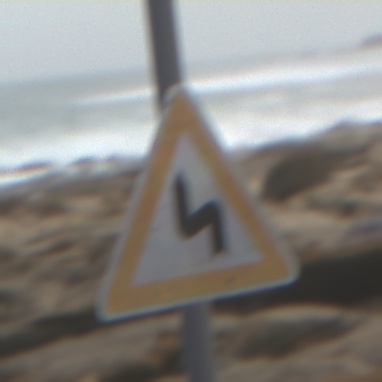
Verkehrszeichen: DoppelkurveZunaechstLinks
Umgebung: Outdoor, Nature
Tageszeit: Midday
Wetter: PartlyCloudy
Licht: Natural
Jahreszeit: NotSpecified
Kontrast: MediumContrast